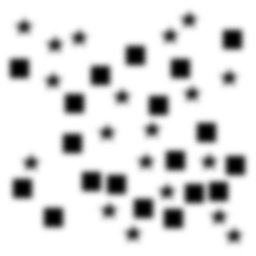
Squares: 19
Triangles: 0
Stars: 19
Total shapes: 38